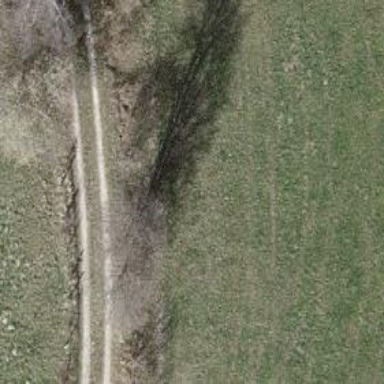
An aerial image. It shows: Row of trees in natural setting.